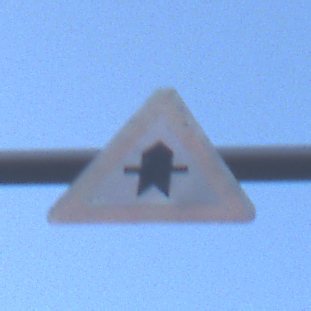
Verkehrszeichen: Vorfahrt
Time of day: SunriseSunset
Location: Outdoor (Urban)
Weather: PartlyCloudy
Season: NotSpecified
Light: Natural